Interaction volume radius: 5 \u00c5
Interaction volume height: 10 \u00c5
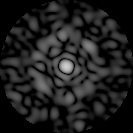
Disorder parameter: 0.8046